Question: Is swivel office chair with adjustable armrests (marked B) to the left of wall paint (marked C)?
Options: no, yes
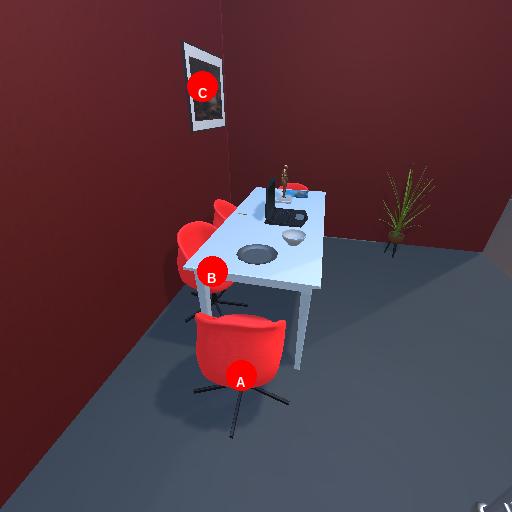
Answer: no